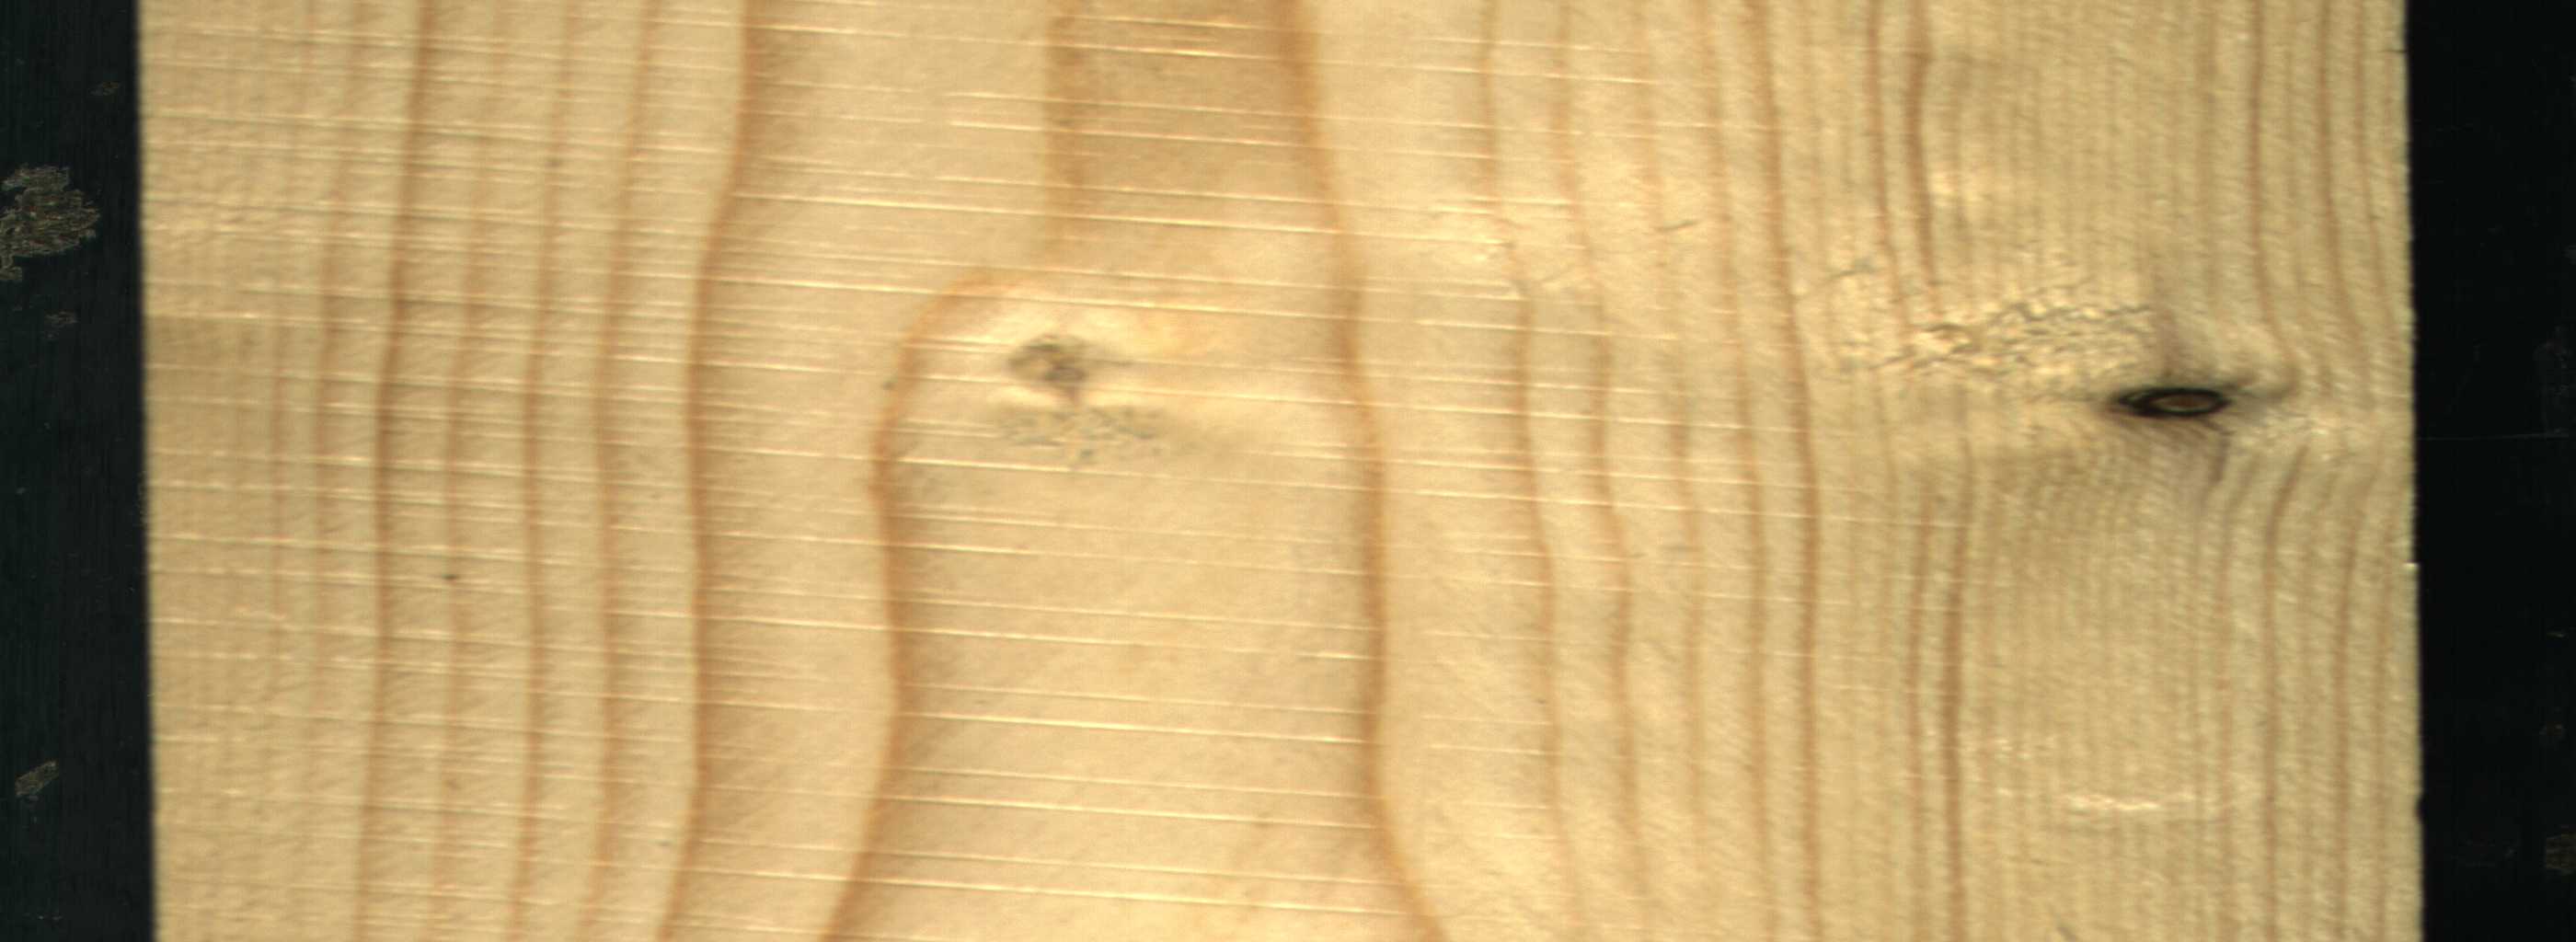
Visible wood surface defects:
Dead_Knot